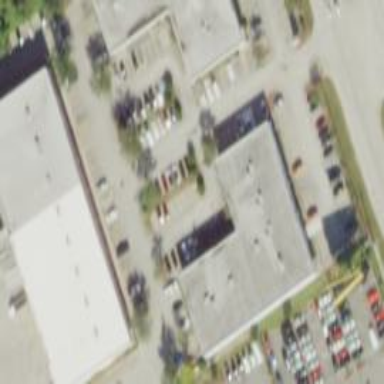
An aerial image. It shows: Car shop building.